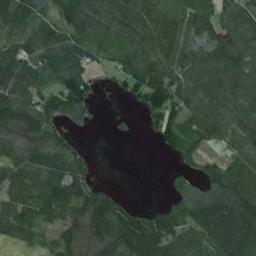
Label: lake